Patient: sex F, age 75
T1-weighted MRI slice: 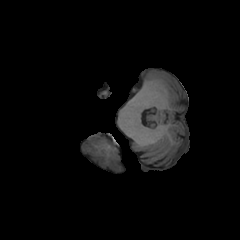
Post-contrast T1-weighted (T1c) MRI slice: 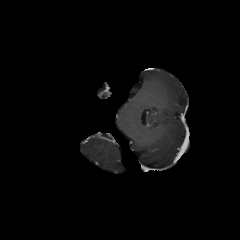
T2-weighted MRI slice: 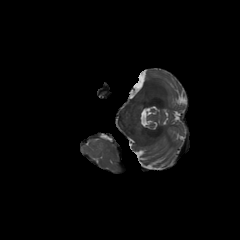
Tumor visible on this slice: no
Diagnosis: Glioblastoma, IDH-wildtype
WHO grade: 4